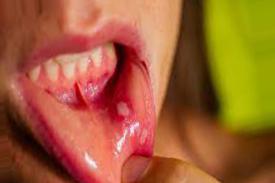
Condition: Mouth Ulcer